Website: slack
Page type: billing-address
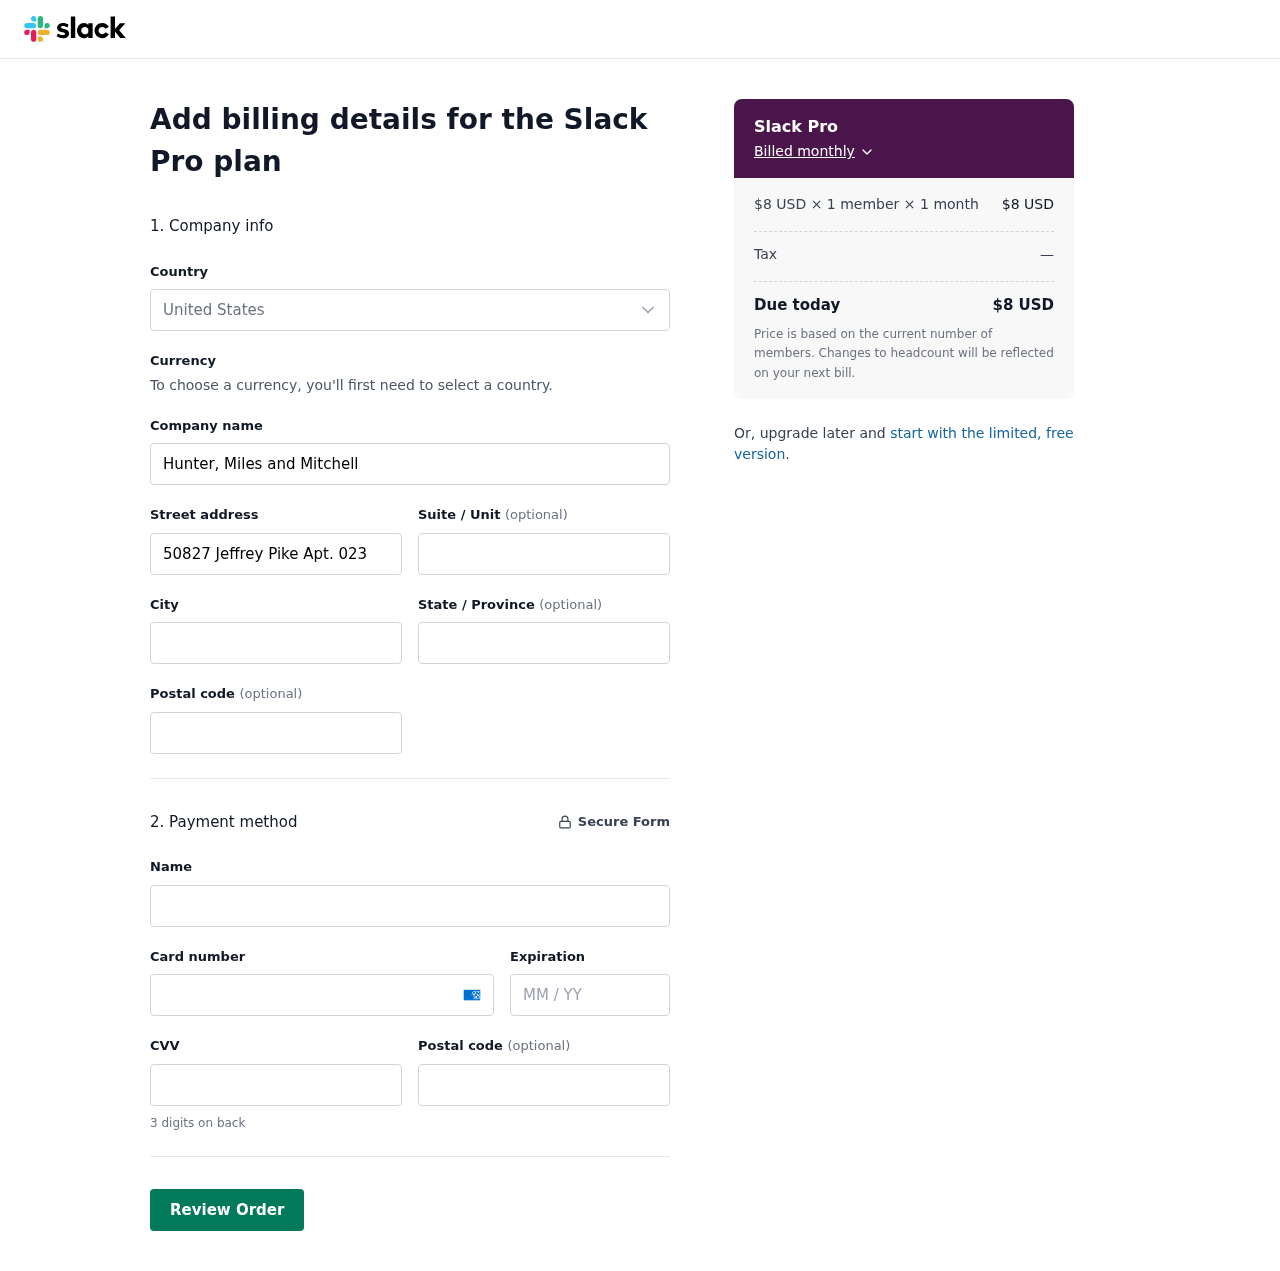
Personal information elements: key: PII_CARD_CVV
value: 5318
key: PII_CARD_EXPIRY
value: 10/28
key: PII_CARD_NUMBER
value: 3449 6167 5694 382
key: PII_CITY
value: Lake Kimberly
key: PII_COMPANY
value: Hunter, Miles and Mitchell
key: PII_COUNTRY
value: United States
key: PII_FULLNAME
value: Kelly Oliver
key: PII_POSTCODE
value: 41201
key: PII_STATE
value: Florida
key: PII_STREET
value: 50827 Jeffrey Pike Apt. 023
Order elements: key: ORDER_PLAN_PRICE
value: $8 USD
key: ORDER_NUM_MEMBERS
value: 1 member
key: ORDER_NUM_MONTHS
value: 1 month
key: ORDER_SUBTOTAL
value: $8 USD
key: ORDER_TAX
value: —
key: ORDER_TOTAL
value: $8 USD